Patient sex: F
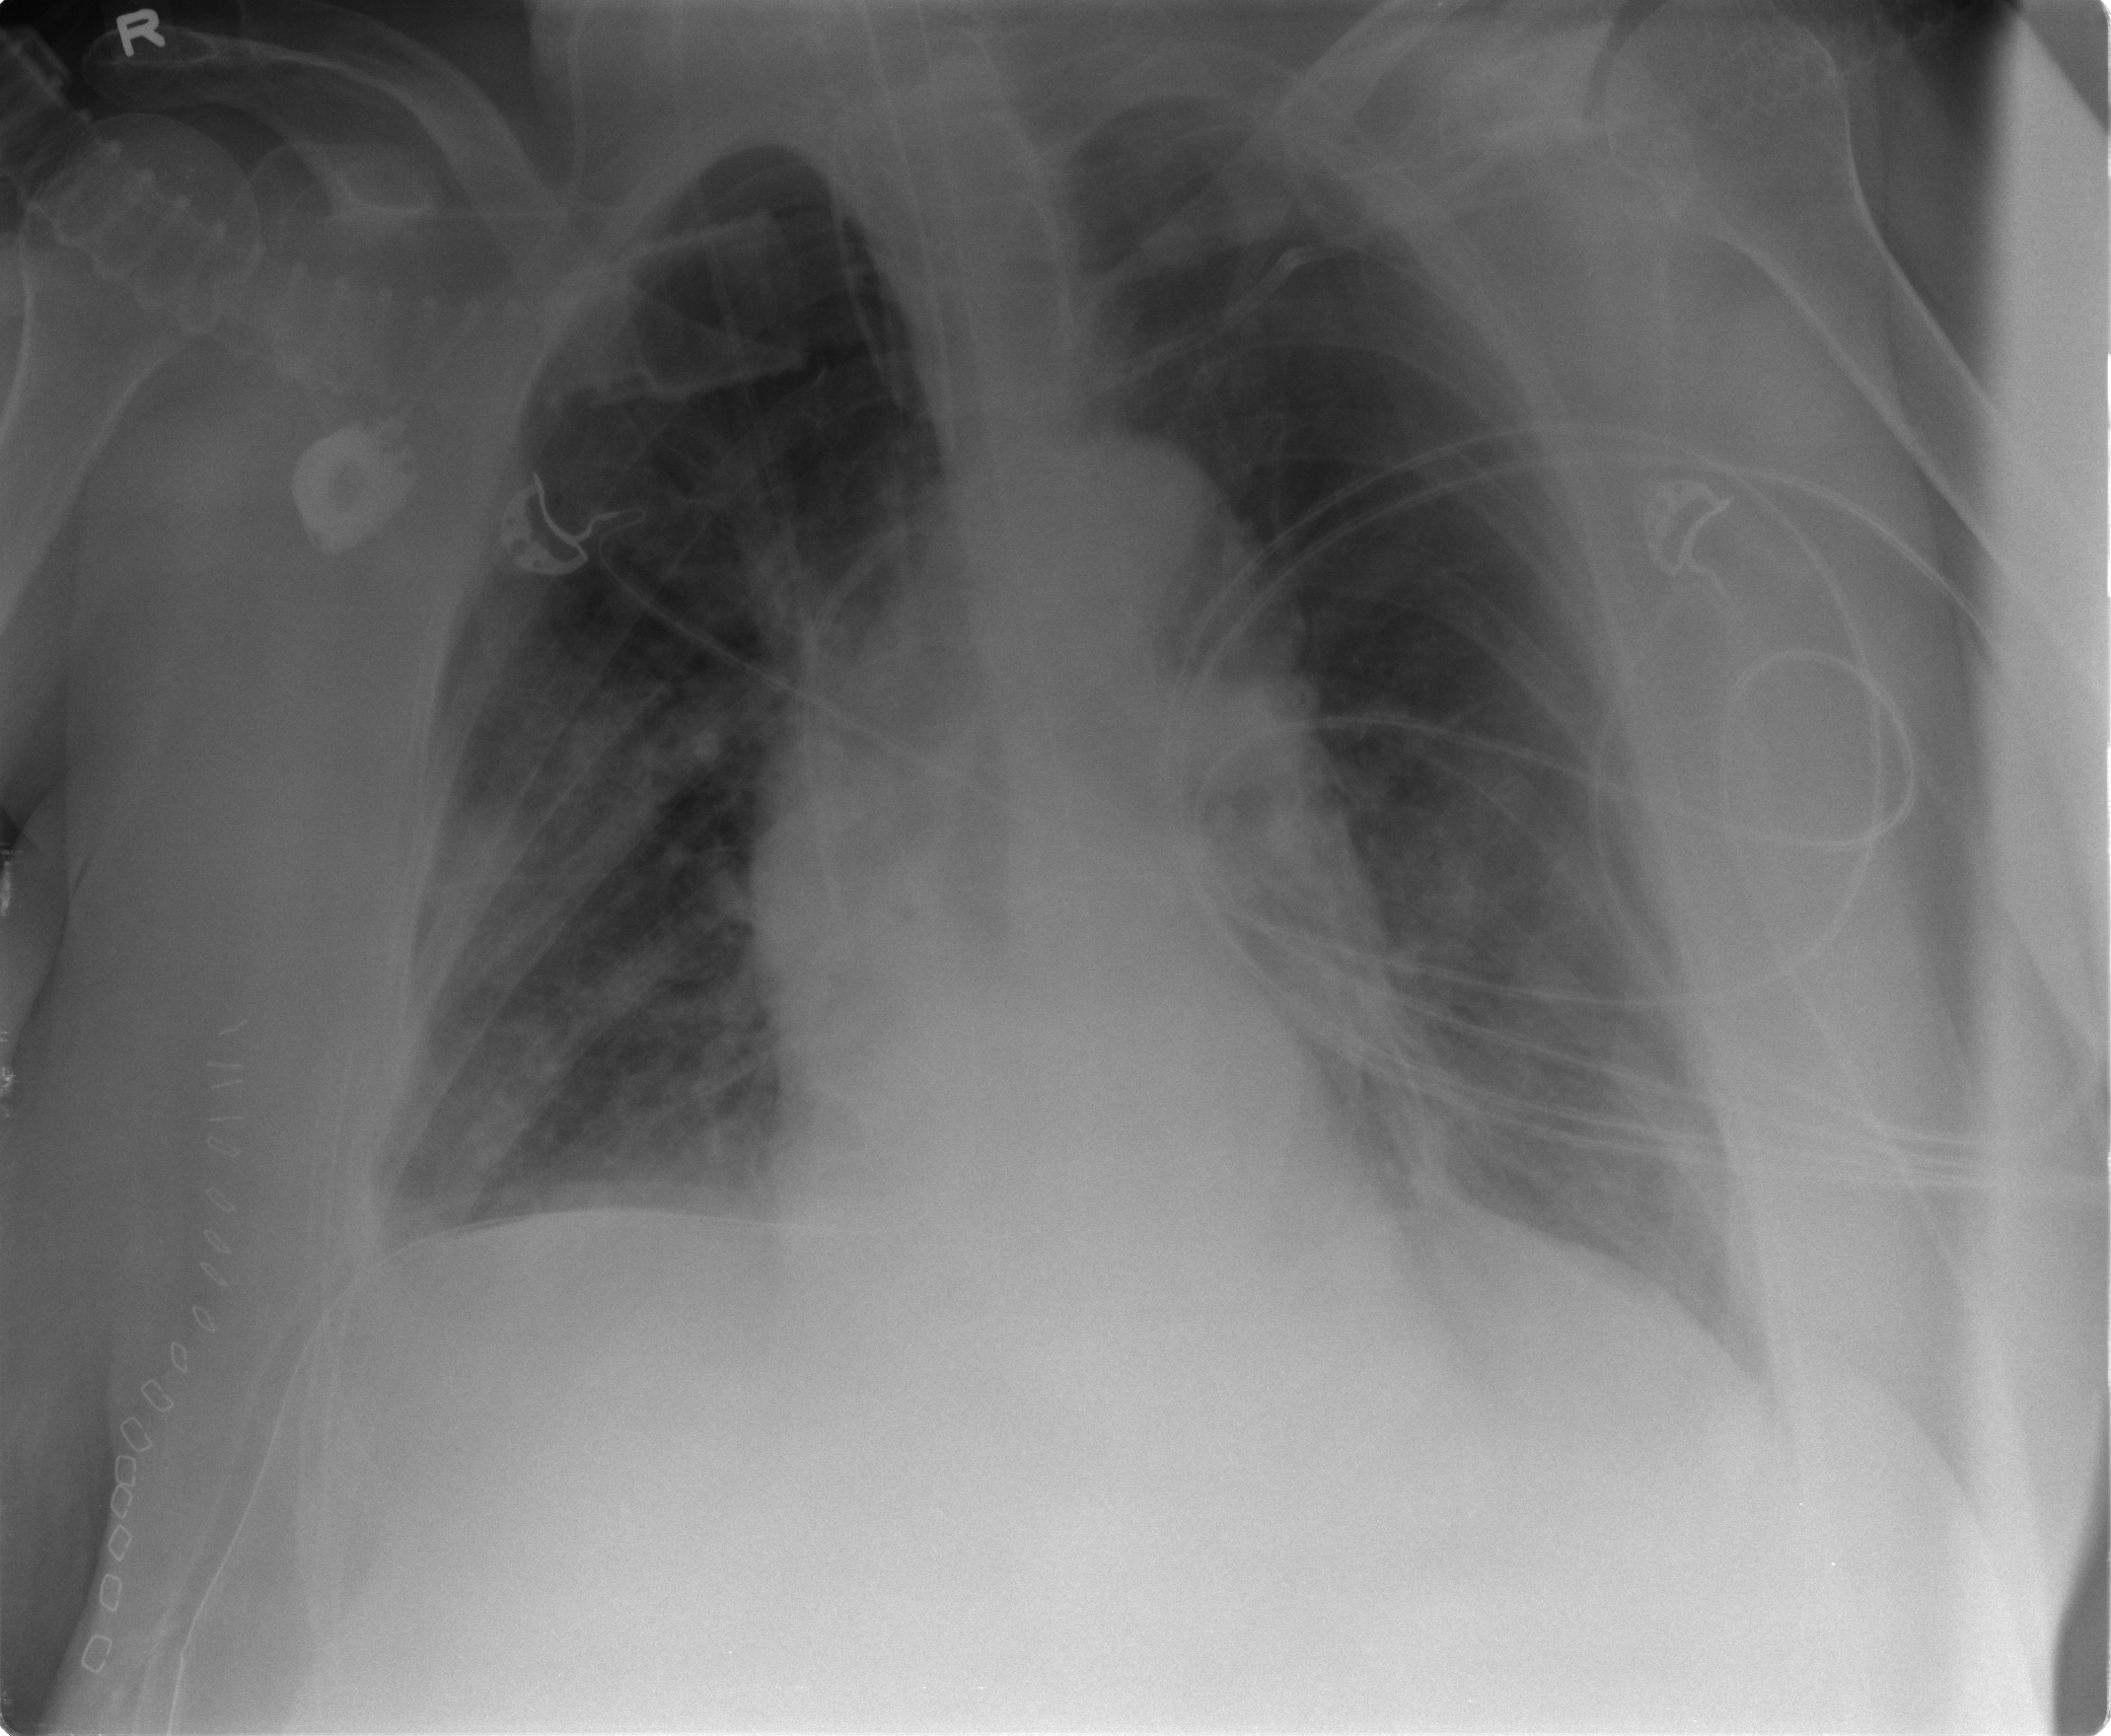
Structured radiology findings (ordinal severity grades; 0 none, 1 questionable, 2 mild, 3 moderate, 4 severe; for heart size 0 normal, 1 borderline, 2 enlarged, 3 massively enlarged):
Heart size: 0
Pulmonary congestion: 2
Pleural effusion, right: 2
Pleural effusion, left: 2
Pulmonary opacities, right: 2
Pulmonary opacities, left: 1
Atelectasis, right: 2
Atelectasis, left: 2